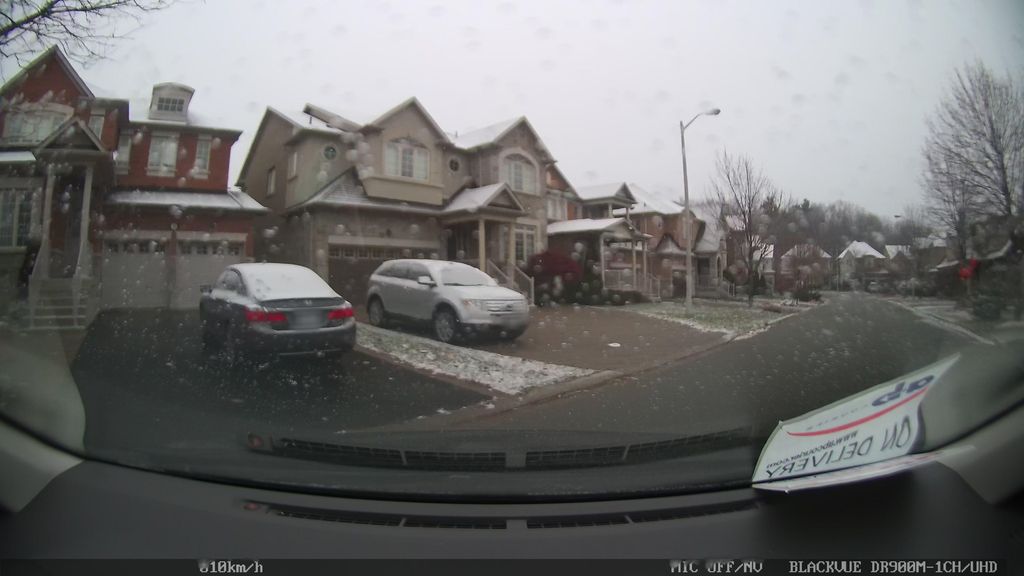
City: toronto